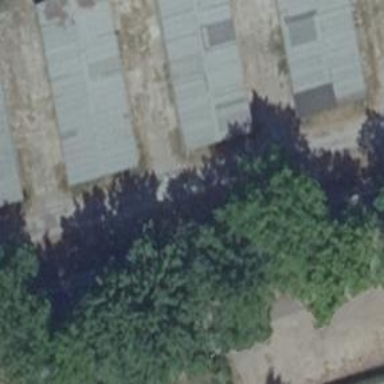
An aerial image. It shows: Garage building in area dedicated to garages.